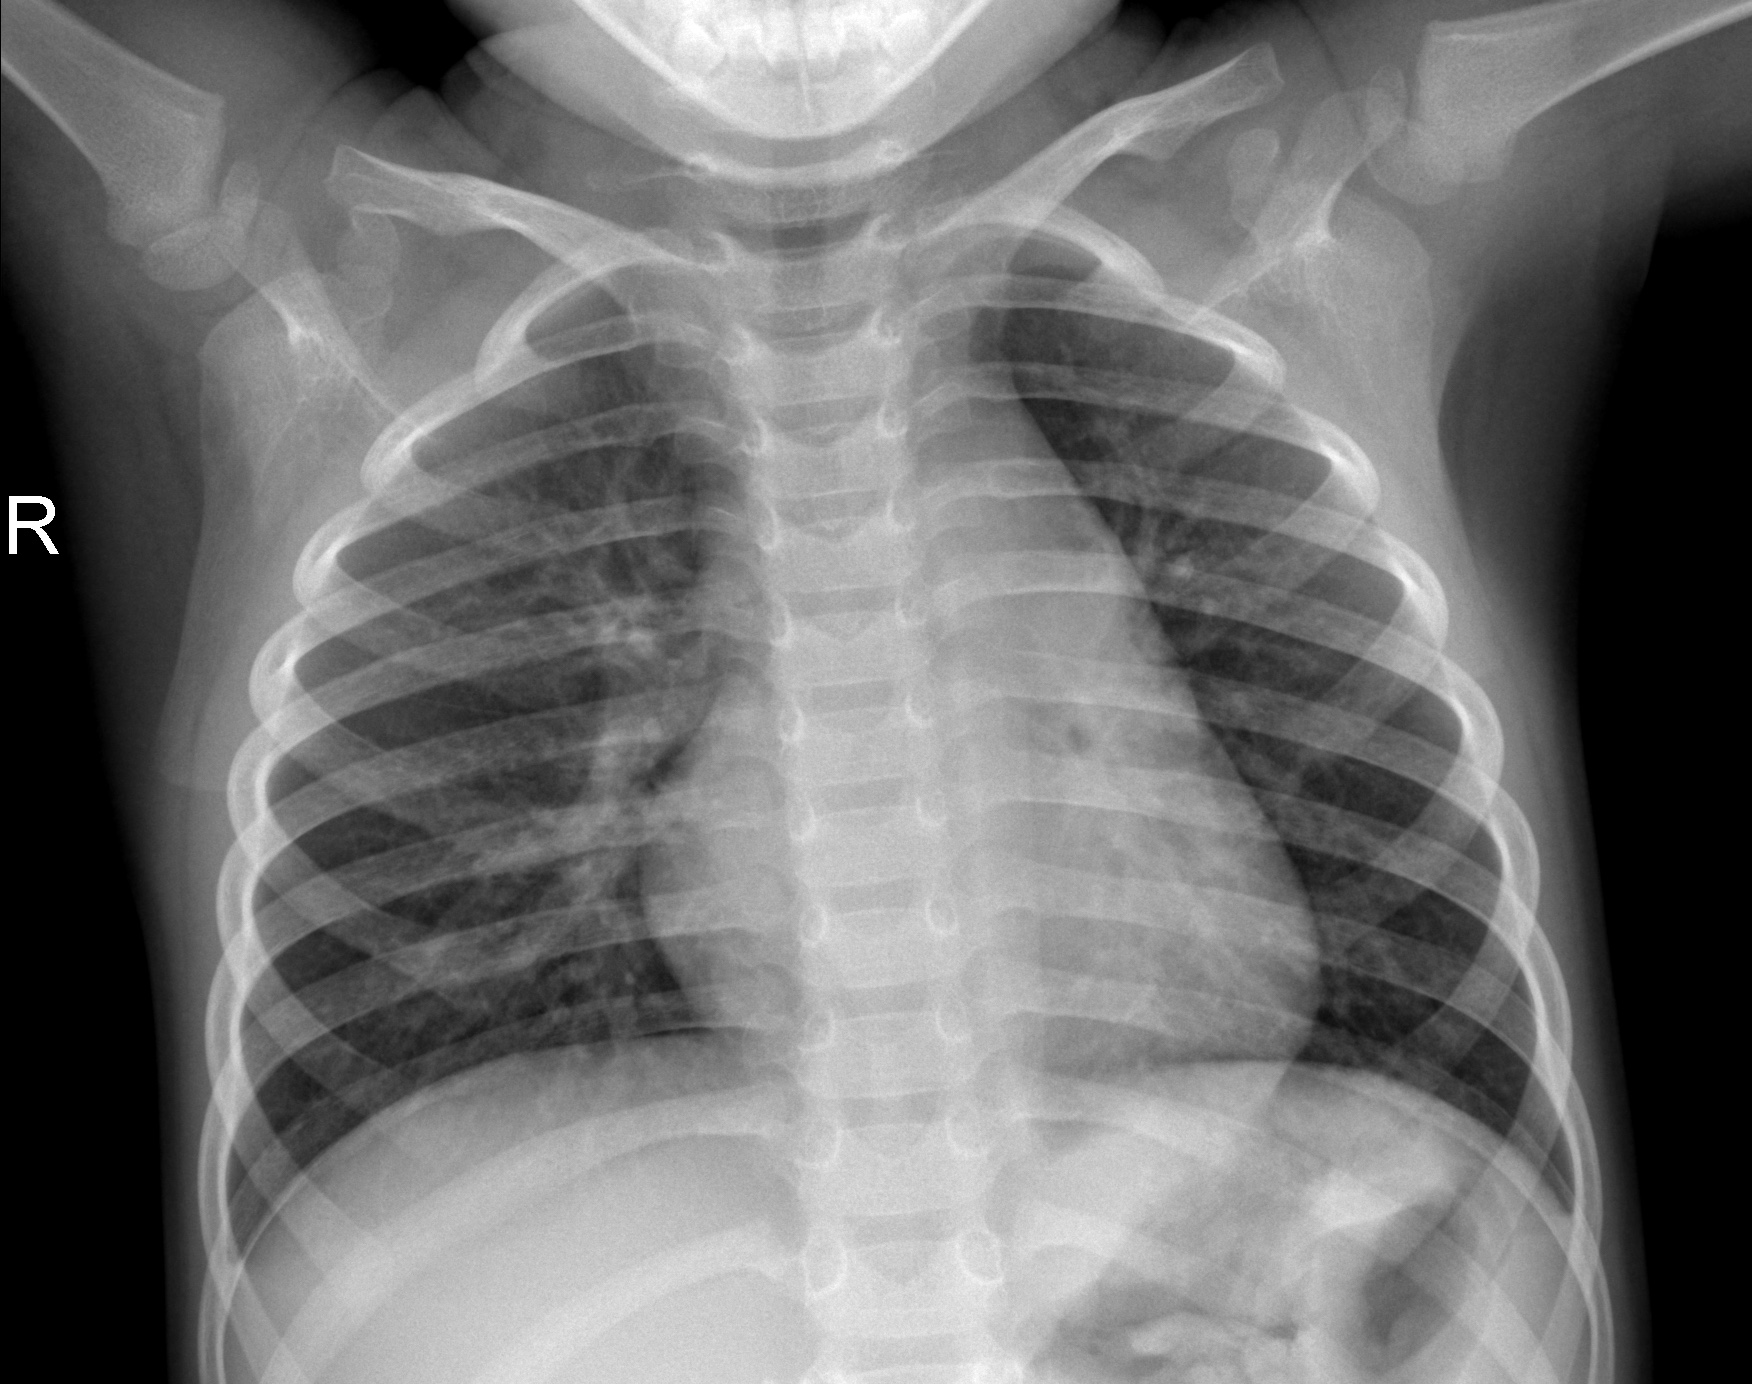
Diagnosis: NORMAL